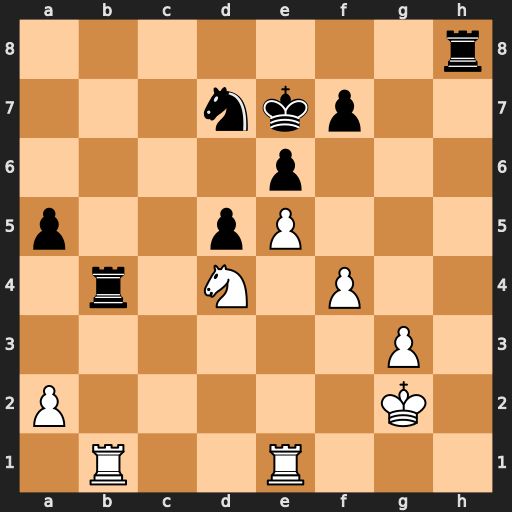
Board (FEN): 7r/3nkp2/4p3/p2pP3/1r1N1P2/6P1/P5K1/1R2R3
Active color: w
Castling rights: -
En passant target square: -
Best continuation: Nc6+ Kf8 Nxb4